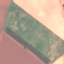
Land use / land cover: AnnualCrop